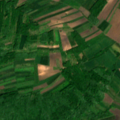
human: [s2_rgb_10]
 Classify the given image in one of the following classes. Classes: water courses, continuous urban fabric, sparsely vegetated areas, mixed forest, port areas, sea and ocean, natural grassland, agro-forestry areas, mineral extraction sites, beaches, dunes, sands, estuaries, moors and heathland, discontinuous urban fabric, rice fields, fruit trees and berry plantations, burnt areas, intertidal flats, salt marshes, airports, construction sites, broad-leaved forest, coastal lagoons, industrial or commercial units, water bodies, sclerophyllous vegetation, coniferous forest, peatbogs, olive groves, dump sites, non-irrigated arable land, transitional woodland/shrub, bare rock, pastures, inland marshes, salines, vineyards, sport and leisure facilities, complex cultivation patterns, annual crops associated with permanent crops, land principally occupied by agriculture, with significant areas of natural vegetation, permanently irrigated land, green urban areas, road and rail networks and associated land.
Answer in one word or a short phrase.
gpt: non-irrigated arable land, complex cultivation patterns, land principally occupied by agriculture, with significant areas of natural vegetation, broad-leaved forest